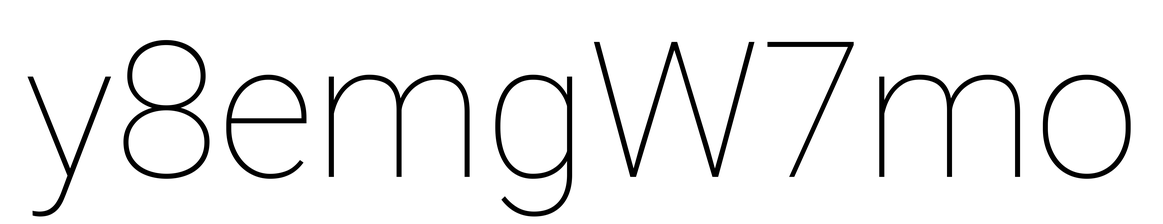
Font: Roboto_Thin